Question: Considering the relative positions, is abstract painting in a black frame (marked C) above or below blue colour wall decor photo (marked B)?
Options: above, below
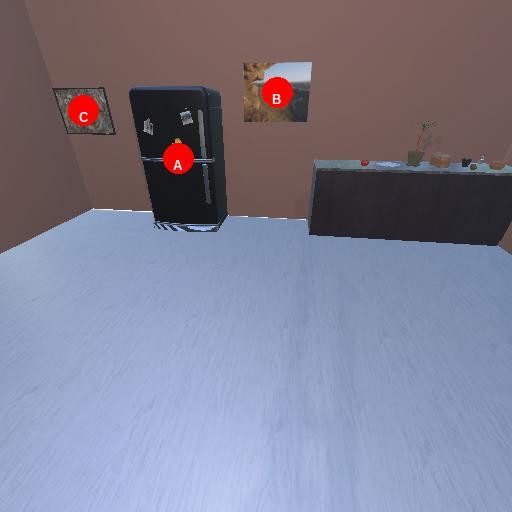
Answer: above